Question: Programing an Android application based on HTML5/JQuery launching in a web view, I'm using the Eternicode's bootstrap-datepicker.
BTW I'm using Jquery 1.9.1 and Bootstrap 2.3.2 with bootstrap-responsive.
The picker is working fine but unfortunately I get yet two issues which I was not able to solve at this time:
- -

My markup code is:
'''
<div class="row-fluid" style="margin-right:0px!important">
<label id="dateId" class="span6">One Date</label>
<div id="datePurchase" class="input-append date">
<input data-format="yyyy-MM-dd" type="text" />
<span class="add-on">
<i data-time-icon="icon-time" data-date-icon="icon-calendar"></i>
</span>
</div>
</div>
'''
I init the datepicker by Javascript:
'''
$("#dateId").datetimepicker({
pickTime: false,
format: "dd/MM/yyyy",
startDate: startDate,
endDate: endDate,
autoclose: true
});
$("#dateId").on("changeDate", onChangeDate);
'''
Do you get any idea about these issues?
Thanks very much
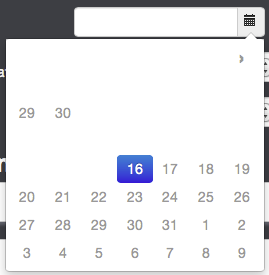
Answer: I've been able to solve my issue with text non readable by overwriting the background color of the DateTimePicker '.bootstrap-datetimepicker-widget' class.
By javascript when the date picker's show event is fired then I overwrite the CSS in the 'onShowDatePicker()' function:
'''
$("#myDateControl").datetimepicker({
pickTime: false,
format: "dd/MM/yyyy",
startDate: startDate,
endDate: endDate,
autoclose: true
});
$dateItem.on("changeDate", onChangeDate);
$dateItem.on("show", onShowDatePicker);
}
function onShowDatePicker(event)
{
if(event) {
//overwrite the backbground color of the date picker such as the text is readable
$(".bootstrap-datetimepicker-widget").css("background-color", "#3c3e43");
}
}
'''